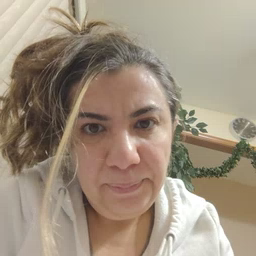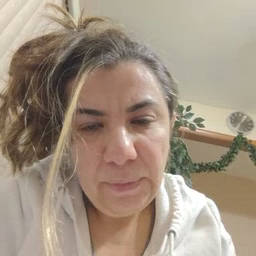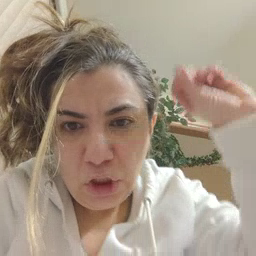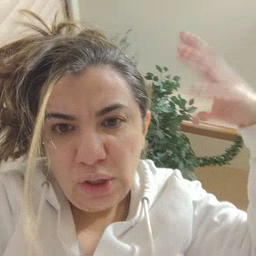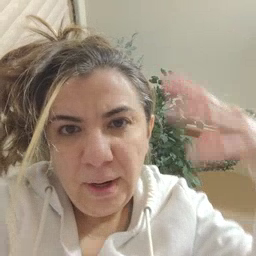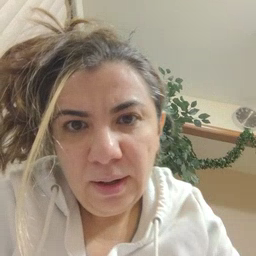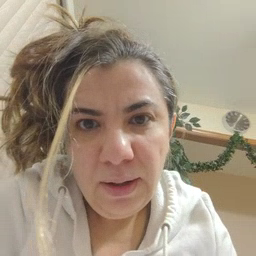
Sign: sun